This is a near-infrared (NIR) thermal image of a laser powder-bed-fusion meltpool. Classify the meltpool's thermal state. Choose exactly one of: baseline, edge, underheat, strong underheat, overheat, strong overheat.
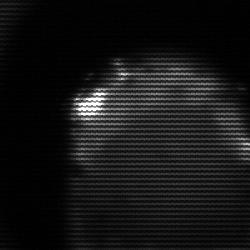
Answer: edge